Question:
I'm trying to read (and change) the project properties "Start external program" and "Command line arguments" of a VisualStudio 2013 project within a VSPackage. The code I wrote so far looks like:
'''
var dte = GetService(typeof(DTE)) as DTE2;
if (dte == null)
return;
var sb = (SolutionBuild2)dte.Solution.SolutionBuild;
var projectNames = sb.StartupProjects as Array;
if (projectNames == null || projectNames.Length == 0)
return;
var project = dte.Solution.Item(projectNames.GetValue(0));
var config = project.ConfigurationManager.ActiveConfiguration;
'''
But I can't find the two spcific properties neither in the 'project' nor in the 'config'.
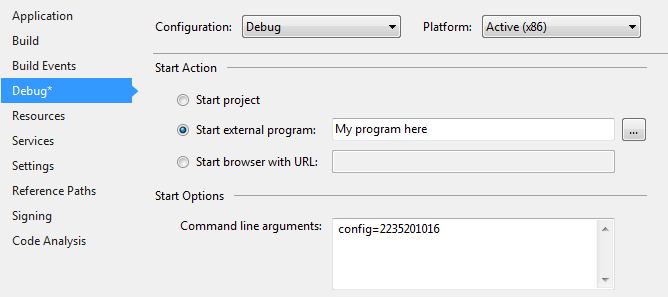
Answer: The EnvDTE.Configuration class has a Properties collection that has your desired values:
config.Properties.Item("StartProgram").Value
config.Properties.Item("StartArguments").Value
FWIW, the VSLangProj.dll assembly has a <URL> class with the property names that you can expect in the config.Properties collection.